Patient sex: F
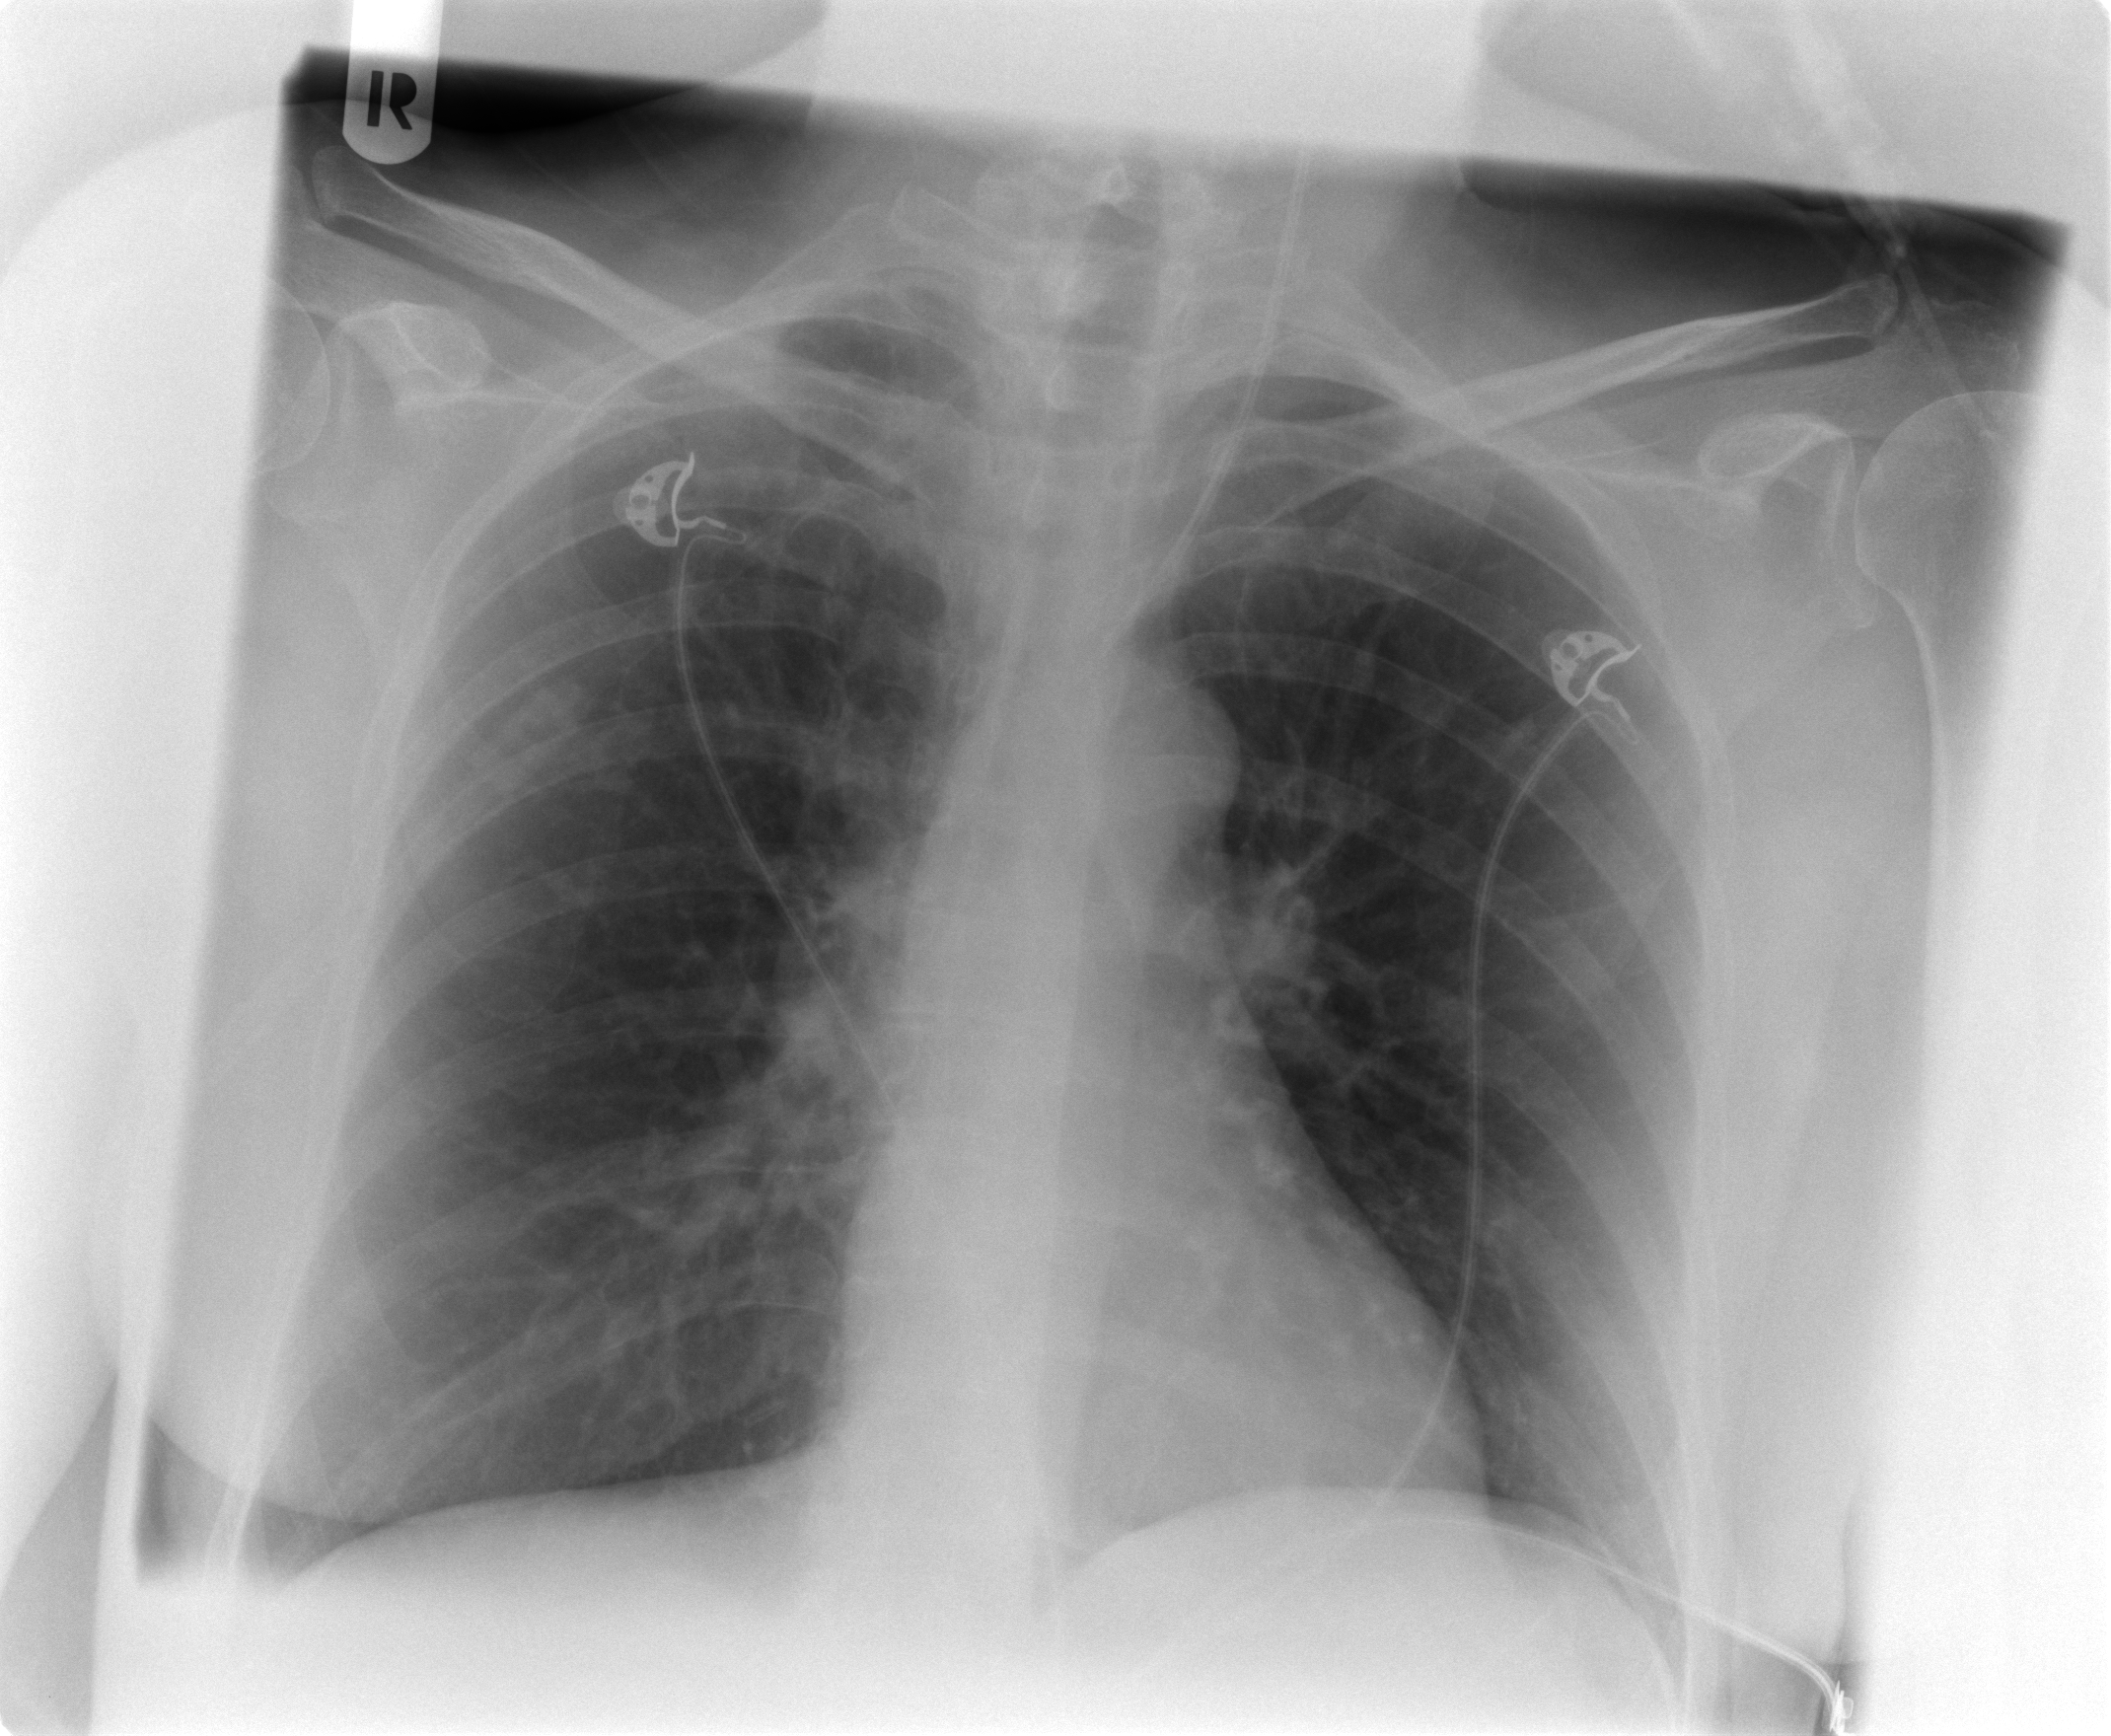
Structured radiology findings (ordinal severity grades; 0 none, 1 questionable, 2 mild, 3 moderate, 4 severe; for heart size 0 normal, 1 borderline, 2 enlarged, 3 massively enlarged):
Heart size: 0
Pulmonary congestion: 2
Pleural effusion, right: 0
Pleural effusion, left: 0
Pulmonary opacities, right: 0
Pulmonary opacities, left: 0
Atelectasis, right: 0
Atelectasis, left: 0